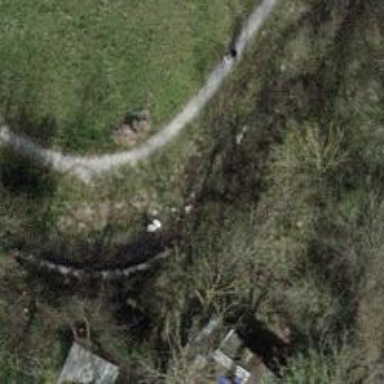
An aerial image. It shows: Footway with fine gravel surface.